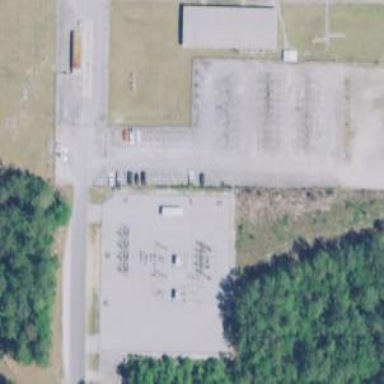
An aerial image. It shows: Industrial power substation enclosed by fence.